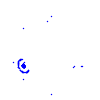
Particle: electron